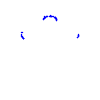
Particle: pion